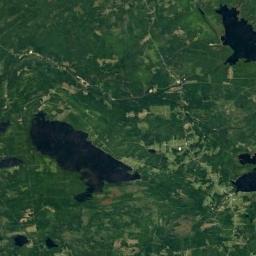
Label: wetland